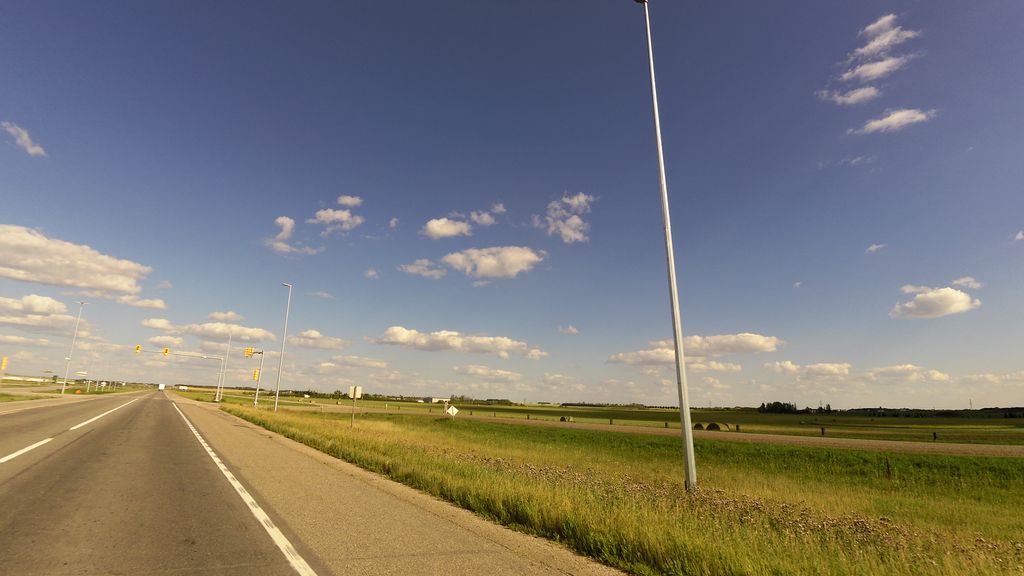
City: saskatoon